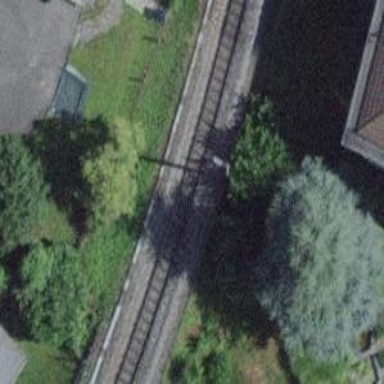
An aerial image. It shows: Narrow-gauge railway track electrified by contact line.